Platform: macOS
Application: Arc Browser
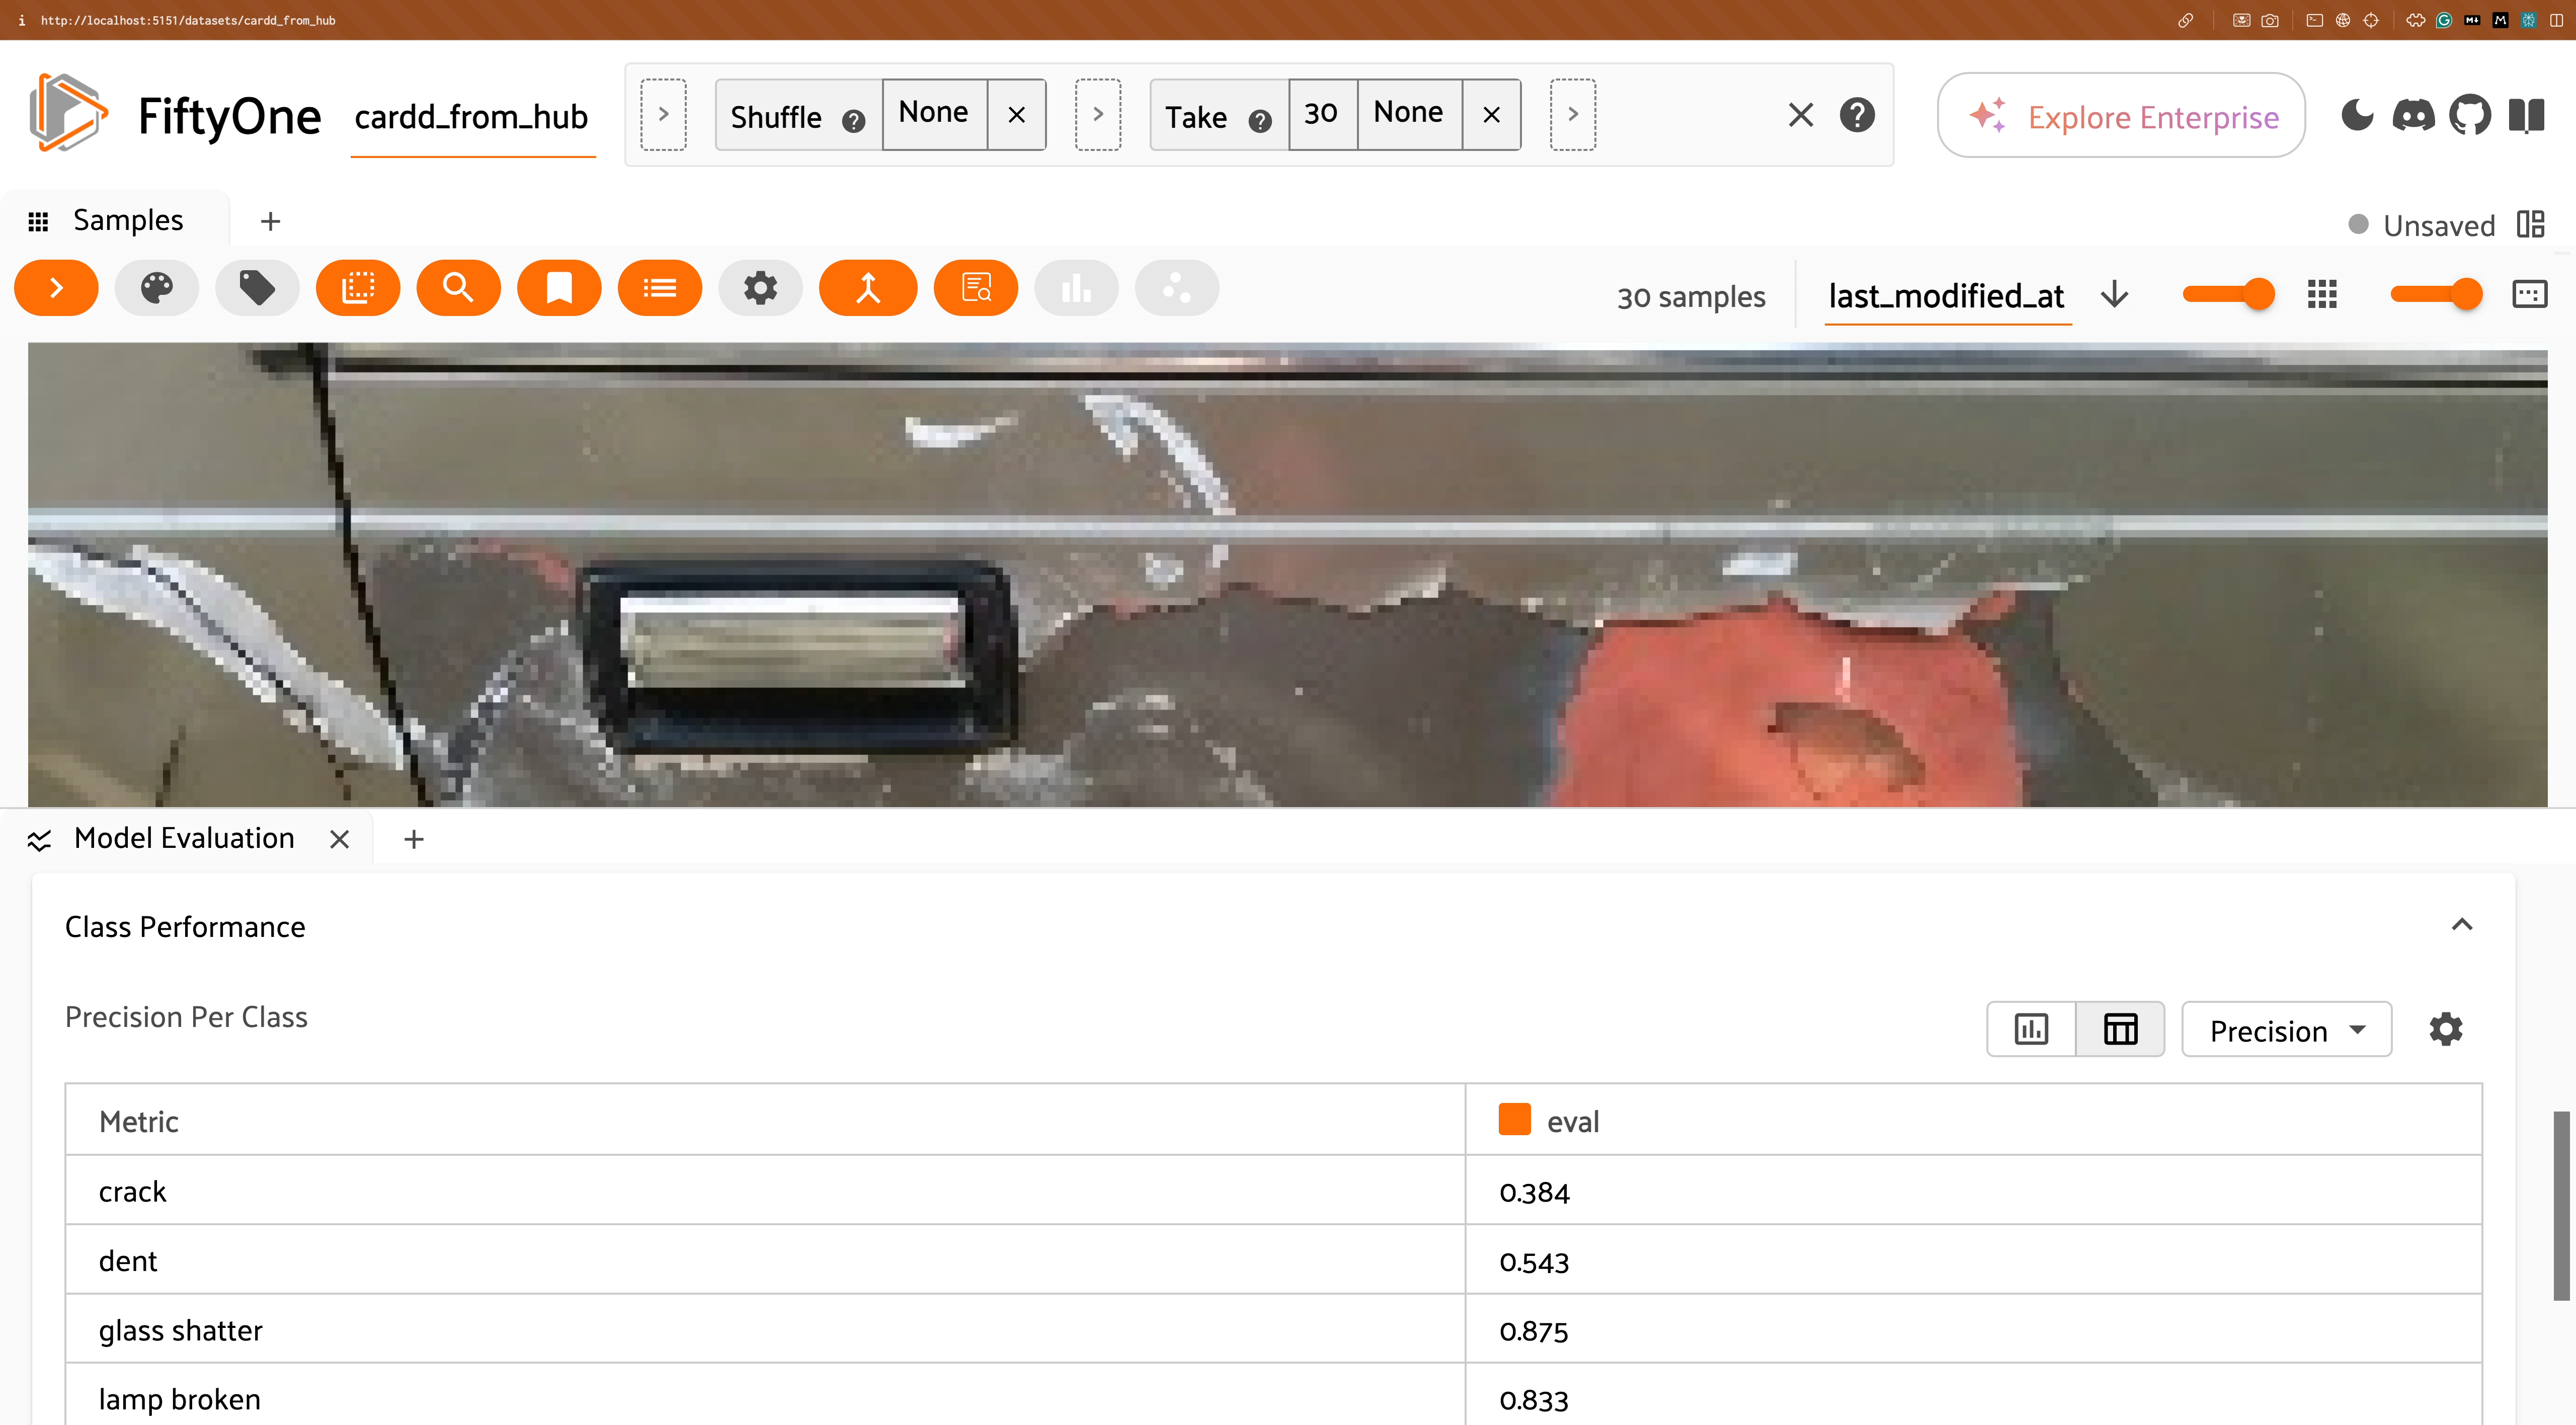
task_description: Switch to histogram view for per class metric performance
action_type: click
element_info: Icon
steps_since_start: 1